Question: '''
for i in range(10):
print(i, sep = ',', end = '')
'''
It should be '0,1,2,3,4,5,6,7,8,9',but the truth is

The 'sep' does not work. Thanks!
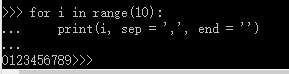
Answer: The optional 'sep' argument is used to define the separator between comma separated argument values that are fed to the 'objects' parameter of 'print'. 'objects' is a variable argument parameter, which means it can take any number of arguments (or an unpacked iterable).
From the <URL>:
> Print
objects to the text stream file, separated by sep and followed by end.
sep, end and file, if present, must be given as keyword arguments.All non-keyword arguments are converted to strings like str() does and
written to the stream, separated by sep and followed by end. Both sep
and end must be strings; they can also be None, which means to use the
default values. If no objects are given, print() will just write end.
A better way of writing your code would be the following:
'''
print(*range(10), sep=',', end='')
'''
This uses the '*' operator to unpack the iterable and feed each of its elements in as arguments to the 'print' function.
It is equivalent to:
'''
print(0, 1, 2, 3, 4, 5, 6, 7, 8, 9, sep=',', end='')
'''